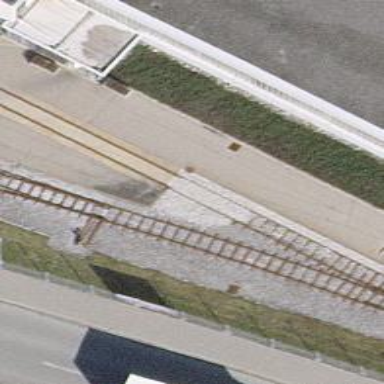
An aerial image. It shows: Disused railway spur with one track.